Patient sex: F
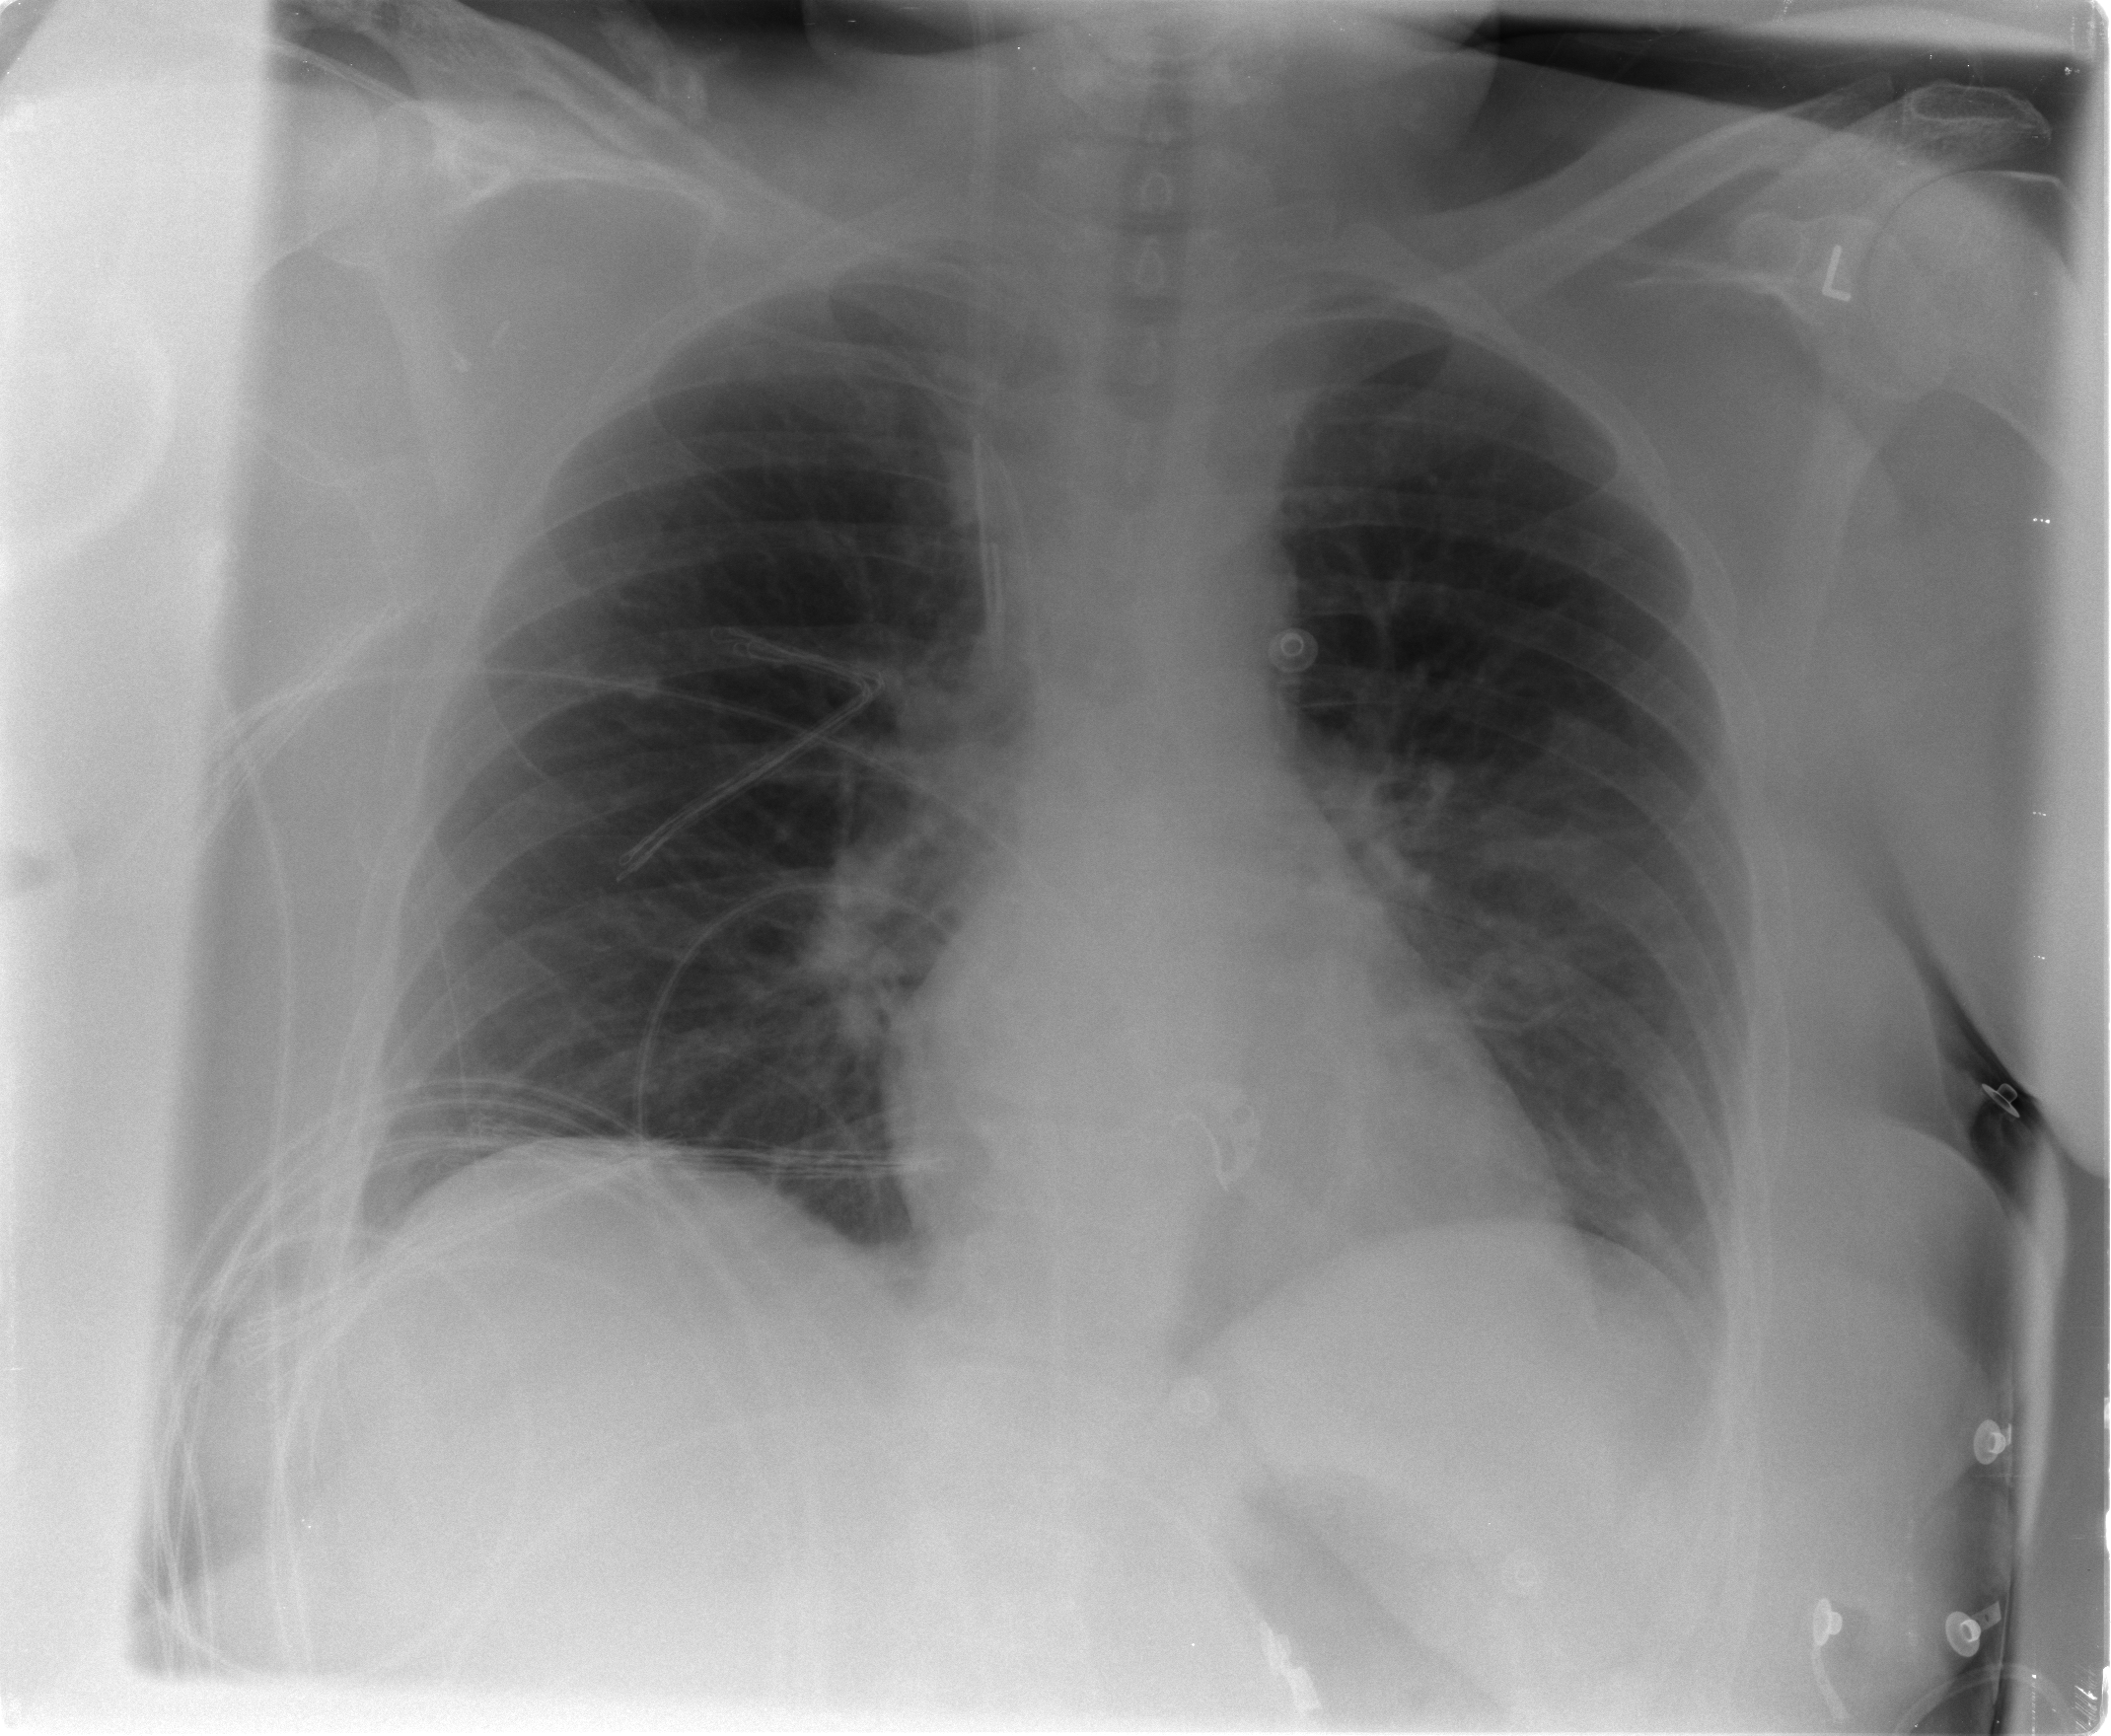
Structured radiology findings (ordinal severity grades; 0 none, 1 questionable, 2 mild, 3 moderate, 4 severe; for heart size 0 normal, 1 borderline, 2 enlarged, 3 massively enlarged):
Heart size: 0
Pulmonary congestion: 0
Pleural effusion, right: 0
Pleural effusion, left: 1
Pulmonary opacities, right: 0
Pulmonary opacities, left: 0
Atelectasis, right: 0
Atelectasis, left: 2